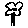
Label: flower